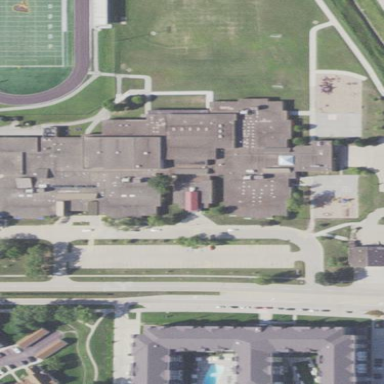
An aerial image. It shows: School building.